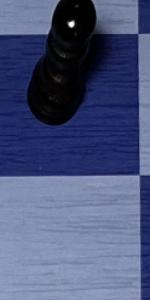
Label: Empty